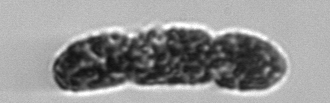
Label: fecal_pellet